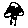
Label: tree